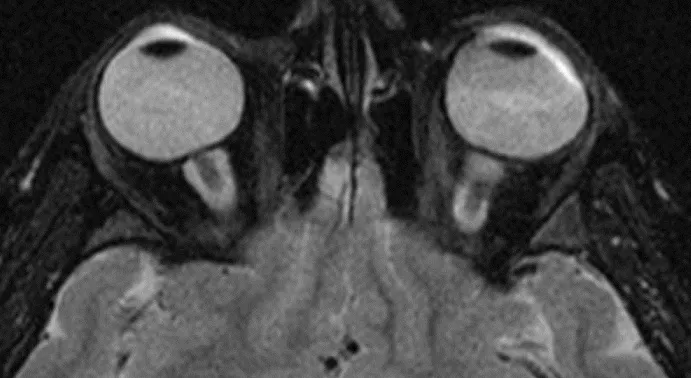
Orbital MRI; Axial view of T2-weighted MRI Hyperintense cerebrospinal fluid-intensity dilated sheath surrounding normal optic nerves (bull's eye).
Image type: radiology (mri)